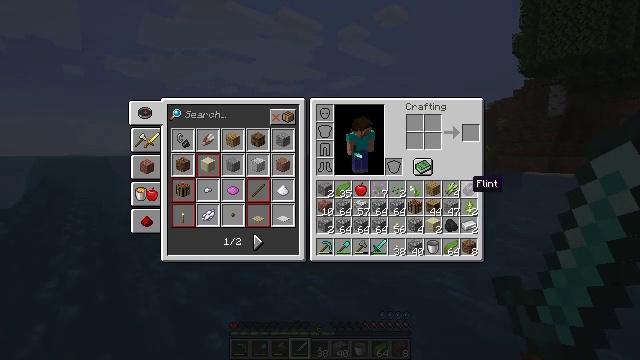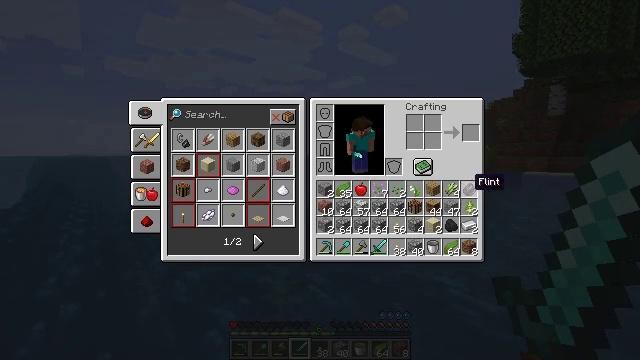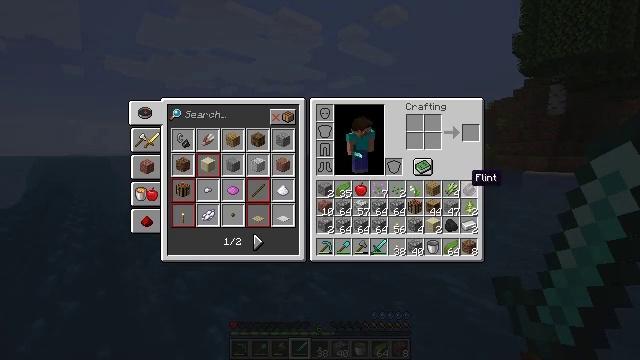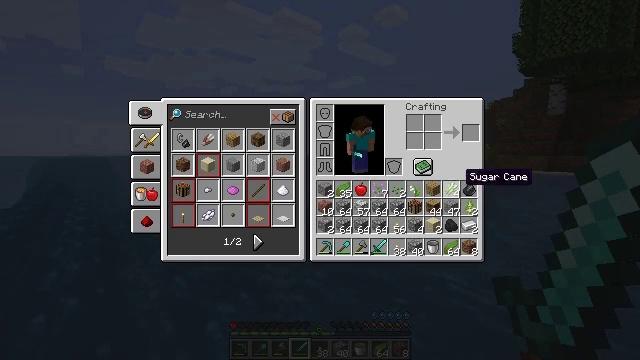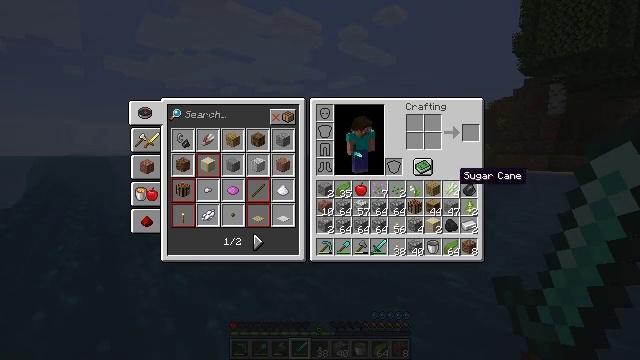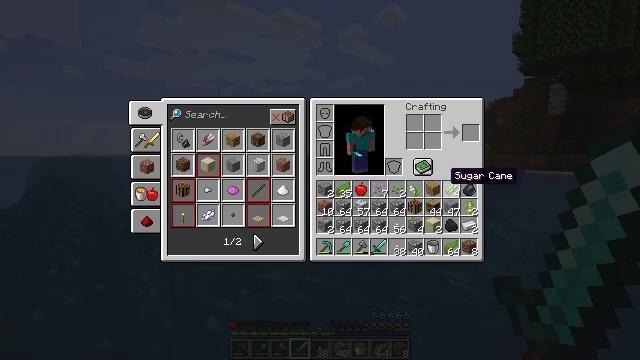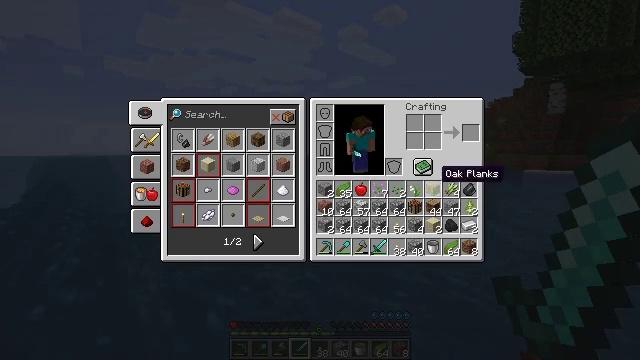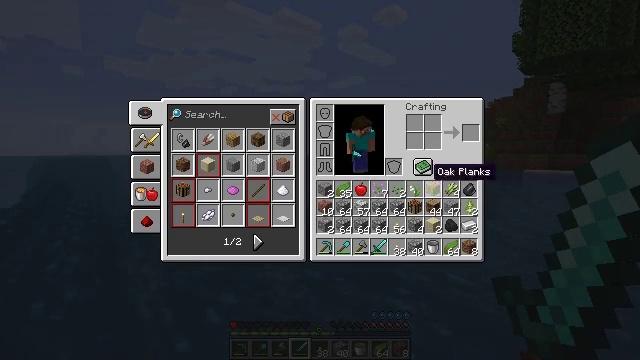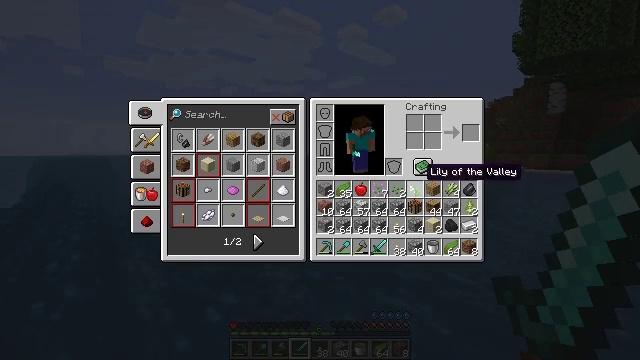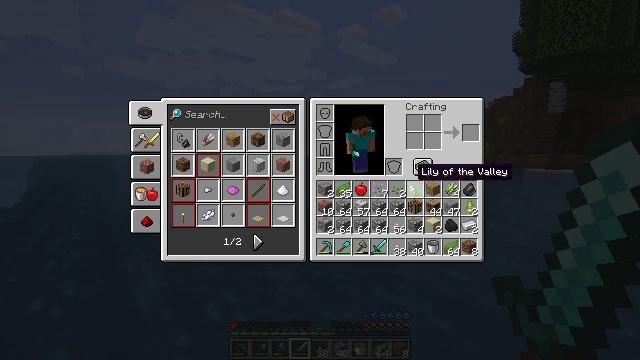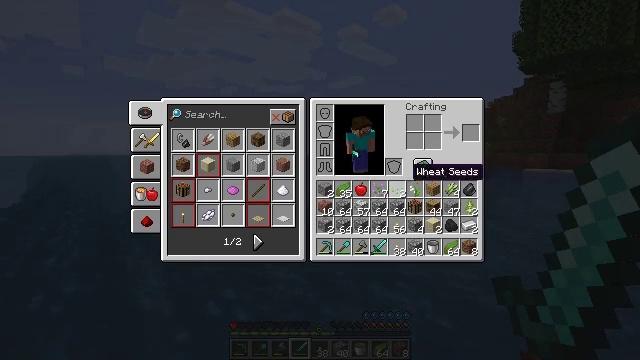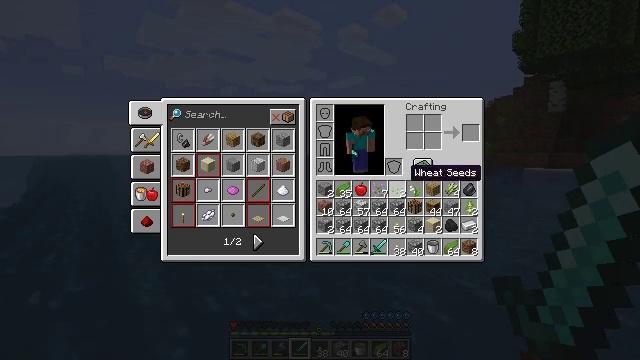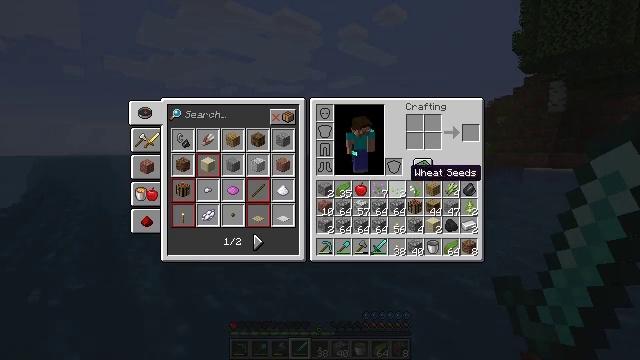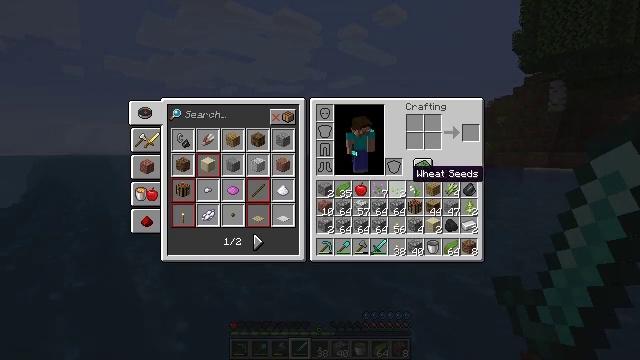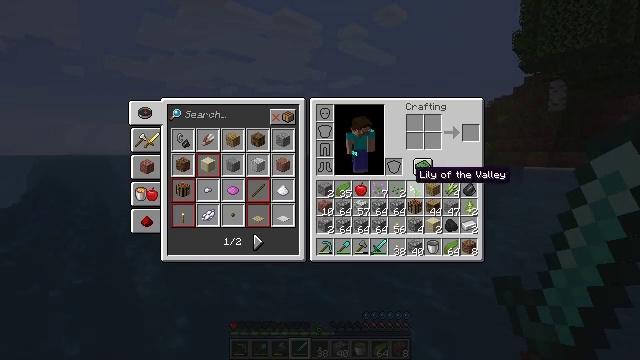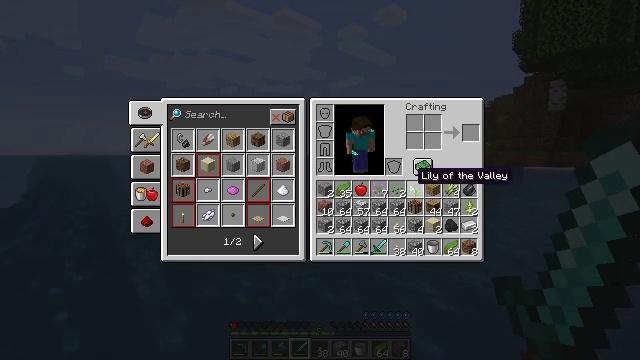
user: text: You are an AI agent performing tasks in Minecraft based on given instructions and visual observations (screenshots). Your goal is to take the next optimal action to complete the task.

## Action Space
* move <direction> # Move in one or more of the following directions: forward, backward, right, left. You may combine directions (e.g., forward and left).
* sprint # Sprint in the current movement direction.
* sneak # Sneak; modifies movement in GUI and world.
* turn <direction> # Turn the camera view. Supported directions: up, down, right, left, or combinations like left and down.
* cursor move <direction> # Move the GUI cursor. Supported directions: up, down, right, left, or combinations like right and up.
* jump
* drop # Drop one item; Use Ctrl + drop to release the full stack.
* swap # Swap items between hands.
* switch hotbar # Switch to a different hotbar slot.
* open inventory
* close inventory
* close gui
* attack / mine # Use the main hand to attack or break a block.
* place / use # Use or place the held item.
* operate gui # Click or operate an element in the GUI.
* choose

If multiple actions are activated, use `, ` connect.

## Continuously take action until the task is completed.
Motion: motion action
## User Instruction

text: Drop a lily of the valley.
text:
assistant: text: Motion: no_op
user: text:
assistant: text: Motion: no_op
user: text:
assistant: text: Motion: no_op
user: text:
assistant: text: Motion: no_op
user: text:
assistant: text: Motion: cursor move left
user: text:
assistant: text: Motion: cursor move left
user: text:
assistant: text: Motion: cursor move left
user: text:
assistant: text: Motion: cursor move left
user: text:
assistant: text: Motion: cursor move left
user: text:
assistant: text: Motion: no_op
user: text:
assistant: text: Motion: no_op
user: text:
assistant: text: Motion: no_op
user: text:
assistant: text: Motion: no_op
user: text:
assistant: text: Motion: no_op
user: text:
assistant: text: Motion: no_op
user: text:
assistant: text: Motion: no_op
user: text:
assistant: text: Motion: no_op
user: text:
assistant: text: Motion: operate gui
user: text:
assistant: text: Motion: operate gui
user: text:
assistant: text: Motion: operate gui
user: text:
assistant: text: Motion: cursor move right and up
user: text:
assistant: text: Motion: cursor move right and up
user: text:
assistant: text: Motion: cursor move right and up
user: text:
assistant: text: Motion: operate gui
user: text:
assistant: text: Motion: operate gui
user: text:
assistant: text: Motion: no_op
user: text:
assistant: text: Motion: no_op
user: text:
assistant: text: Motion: no_op
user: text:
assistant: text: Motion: close gui
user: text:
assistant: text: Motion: no_op